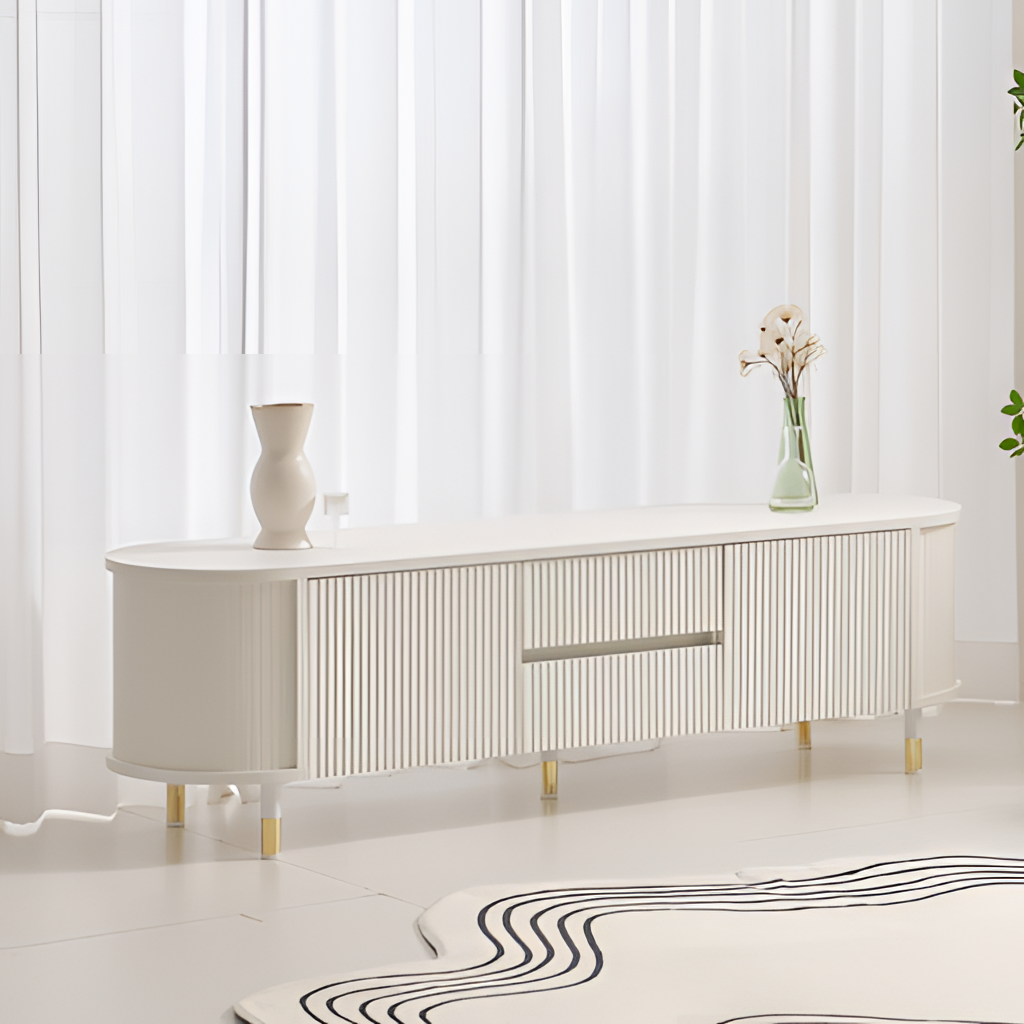
wood cabinet, living room, minimalist, beige tile flooring, with large square pattern, curtain wallpaper, with solid pattern